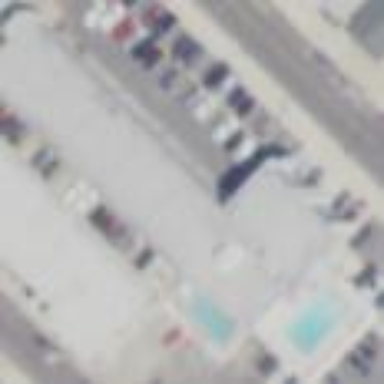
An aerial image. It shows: Hotel building.